Interaction volume radius: 10 \u00c5
Interaction volume height: 25 \u00c5
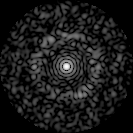
Disorder parameter: 0.8348